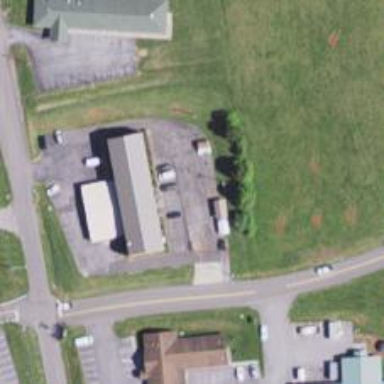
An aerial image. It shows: Clinic.